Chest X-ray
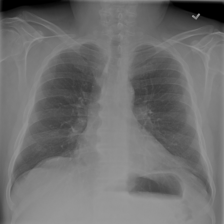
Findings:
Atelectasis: negative
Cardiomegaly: negative
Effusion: negative
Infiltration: negative
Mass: negative
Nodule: negative
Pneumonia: negative
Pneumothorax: negative
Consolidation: negative
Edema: negative
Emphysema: negative
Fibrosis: negative
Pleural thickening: negative
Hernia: negative